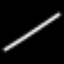
Label: line